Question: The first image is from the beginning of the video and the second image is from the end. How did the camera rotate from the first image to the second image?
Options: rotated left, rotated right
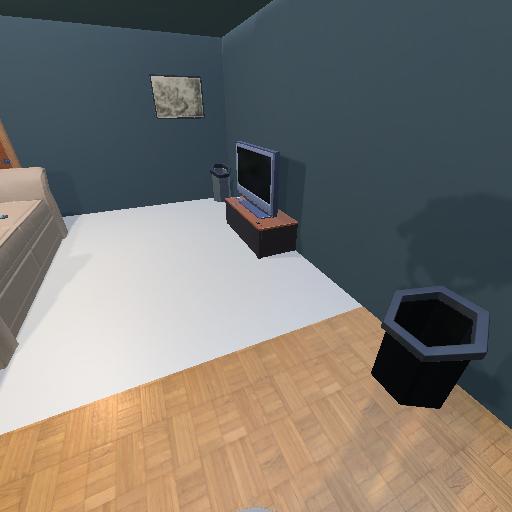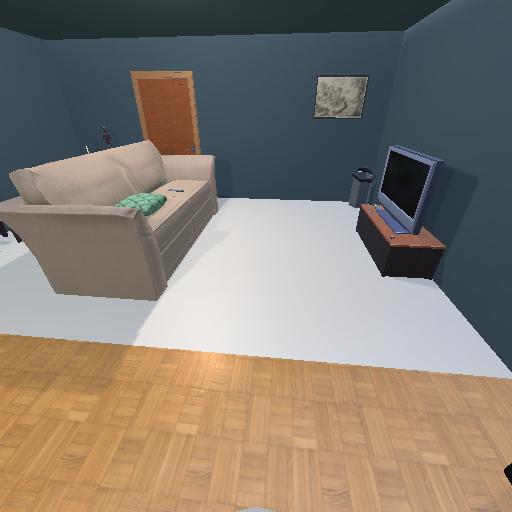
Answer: rotated left